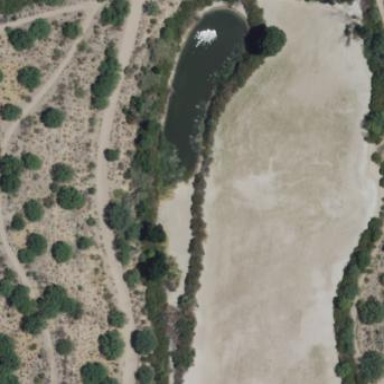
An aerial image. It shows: Infiltration basin with water.